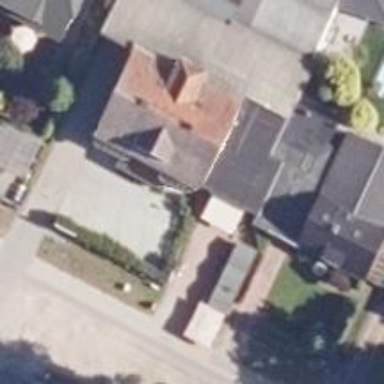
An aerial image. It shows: Bakery.